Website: home-depot
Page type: billing-address
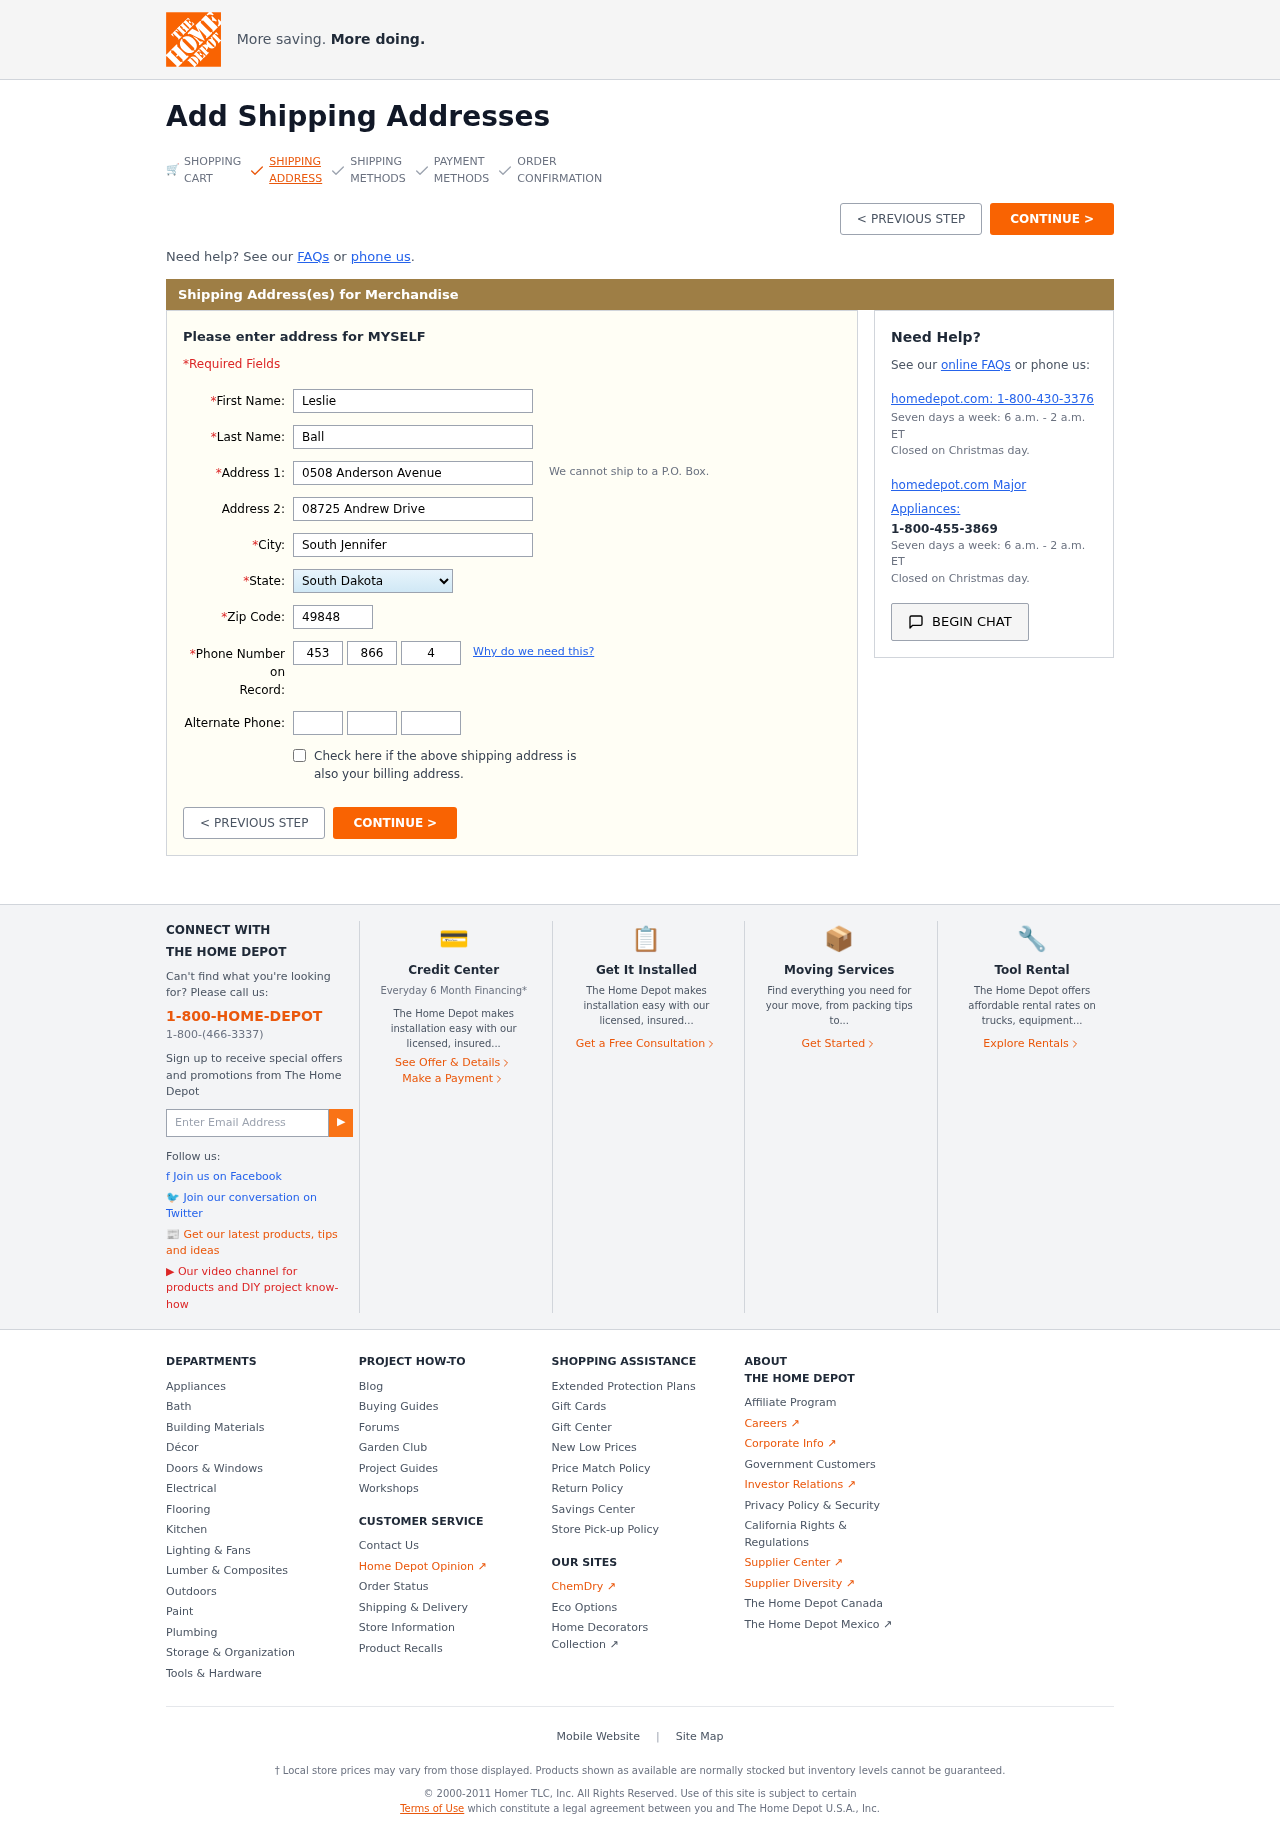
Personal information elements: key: PII_STATE
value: South Dakota
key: PII_FIRSTNAME
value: Leslie
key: PII_LASTNAME
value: Ball
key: PII_STREET
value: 0508 Anderson Avenue
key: PII_STREET2
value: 08725 Andrew Drive
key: PII_CITY
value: South Jennifer
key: PII_POSTCODE
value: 49848
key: PII_PHONE_AREA
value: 453
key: PII_PHONE_PREFIX
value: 866
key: PII_PHONE_LINE
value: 4418
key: PII_PHONE_ALT_AREA
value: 383
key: PII_PHONE_ALT_PREFIX
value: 511
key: PII_PHONE_ALT_LINE
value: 0967